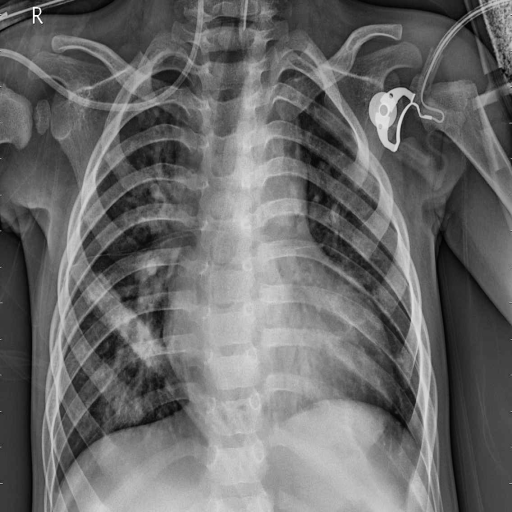
Finding: PNEUMONIA